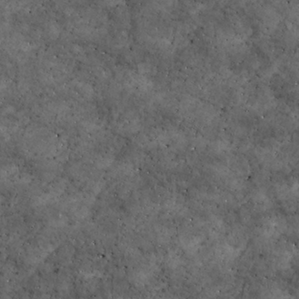
Label: non_frost